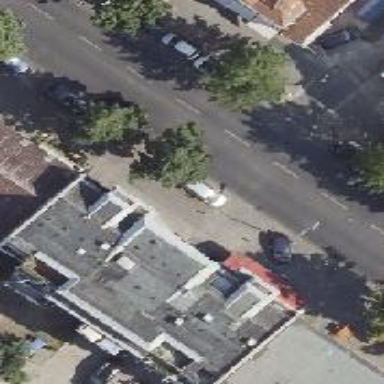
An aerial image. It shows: Beauty shop.